Question: I want to install Android SDK on Eclipse Classic Indigo (Version: 3.7.1 Build id: M20110909-1335) Windows 7 32 bit.
On adding ADT plugin to in software update I got following some dependency error.
> Cannot complete the install because one or more required items could
not be found. Software being installed: Android Development Tools
16.0.1.v201112150204-238534 (com.android.ide.eclipse.adt.feature.group 16.0.1.v201112150204-238534)
I consulted some blogs and found that I have to update my Eclipse. Following two sources are there in Eclipse.
- <URL>
But their download is also broken. They try to dowload content.jar file which is not there.

Any hand how to solve this problem? Or I should use some other version of Eclipse?
Thanks
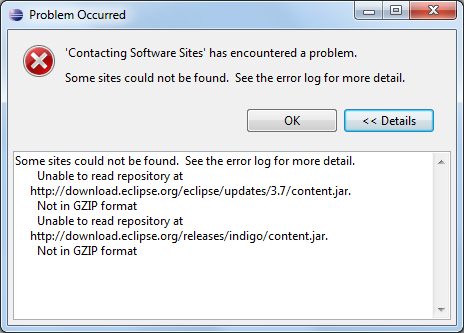
Answer: I was running a proxy program (UltraSurf). I closed the application and re-tried and that solves my installation problem.